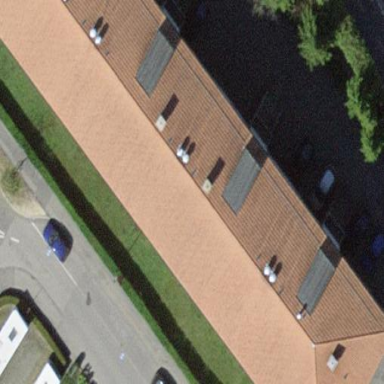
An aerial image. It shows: Residential building.